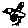
Label: bird